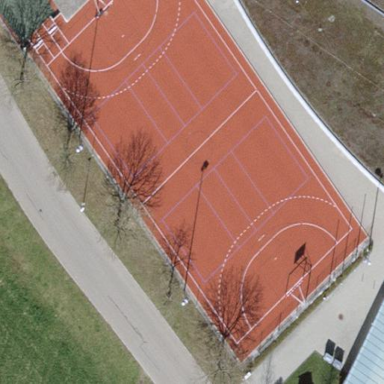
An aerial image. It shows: Basketball court on pitch.